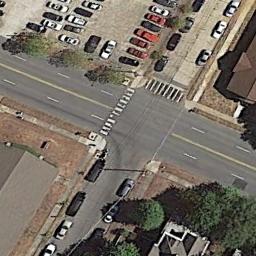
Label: intersection